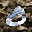
Label: 0